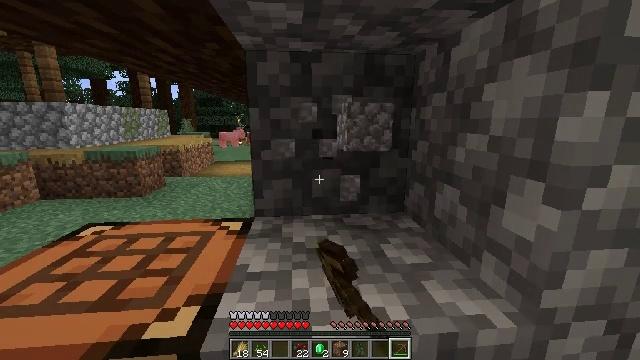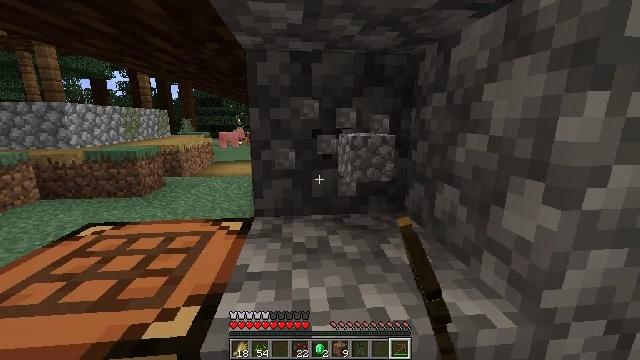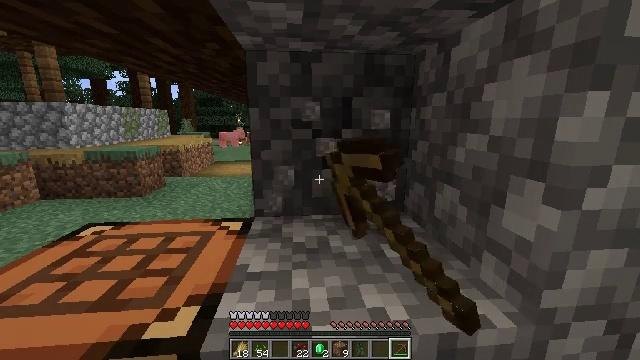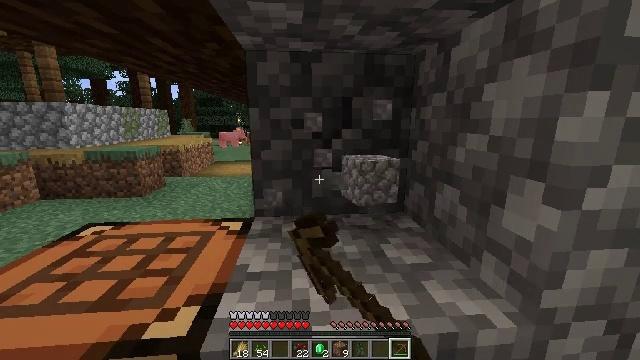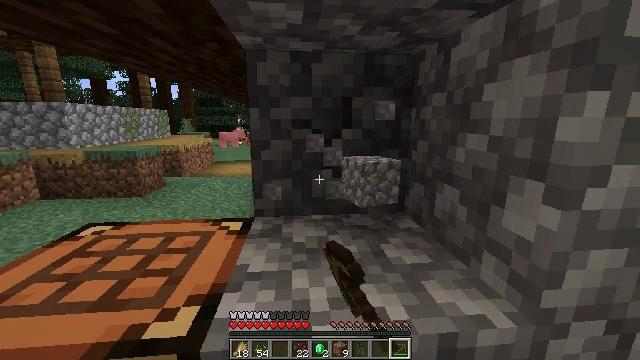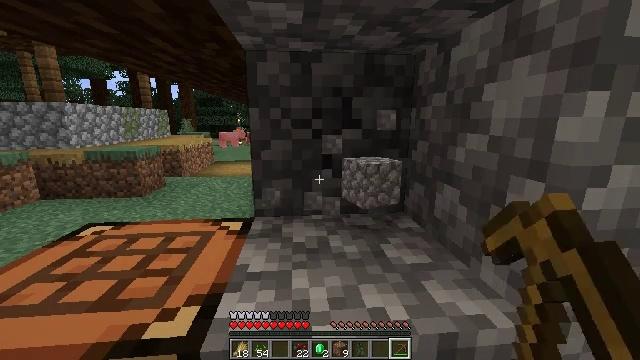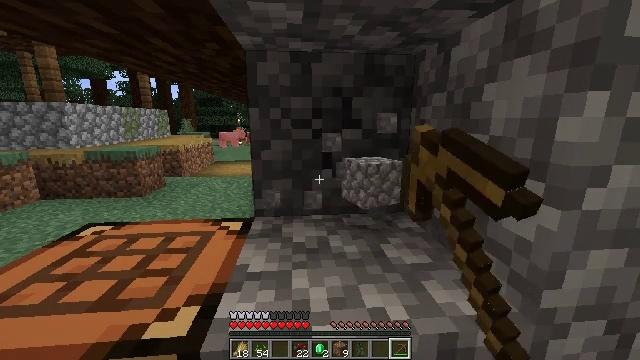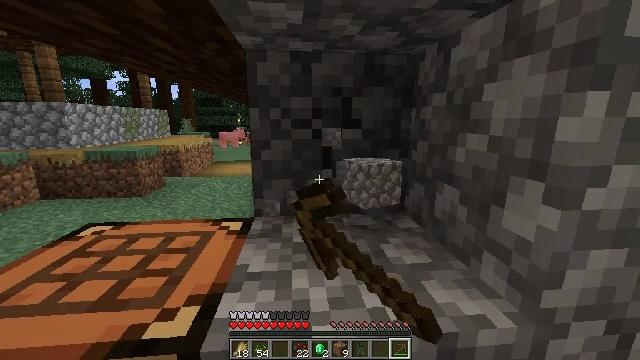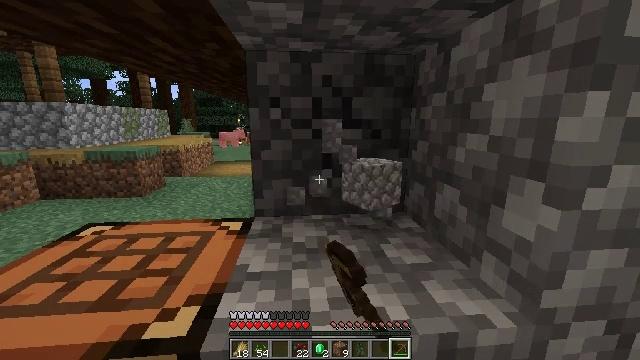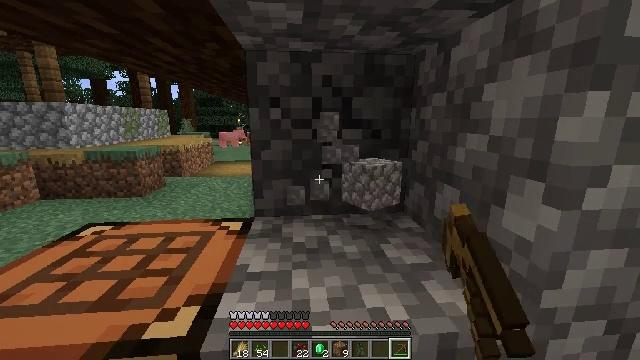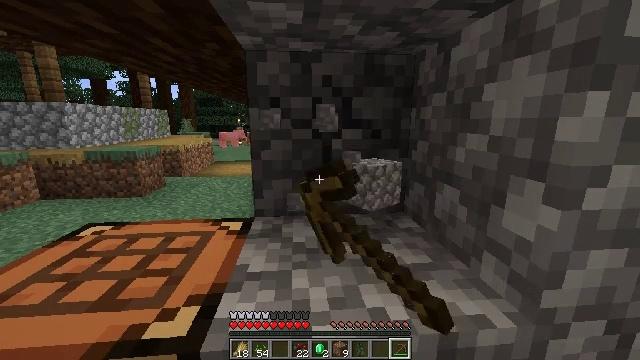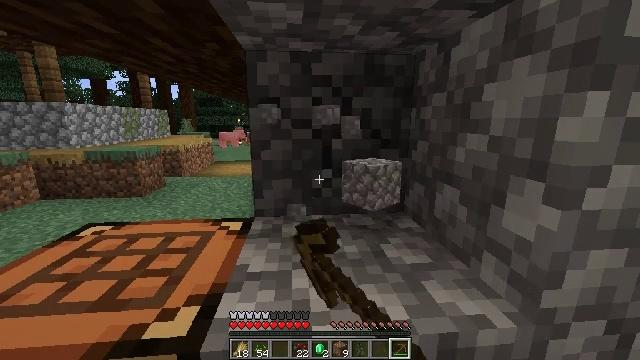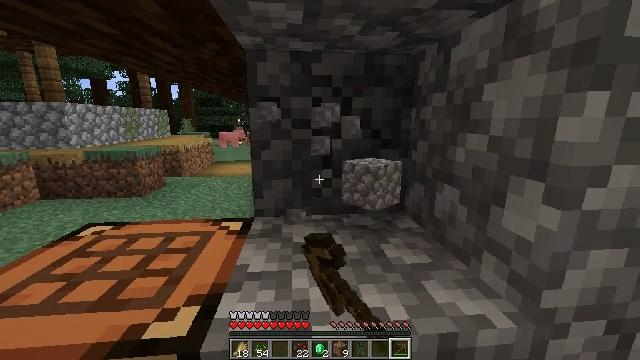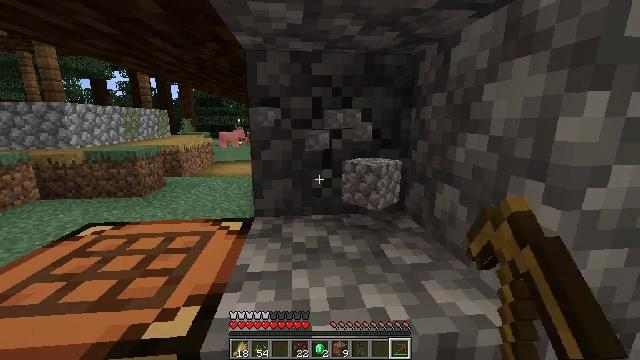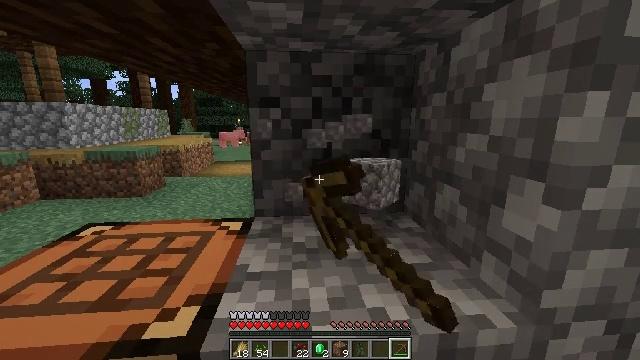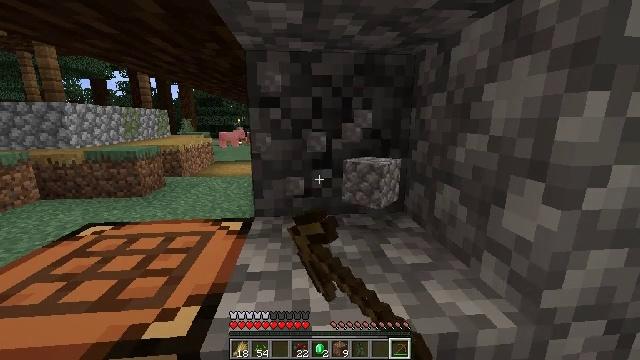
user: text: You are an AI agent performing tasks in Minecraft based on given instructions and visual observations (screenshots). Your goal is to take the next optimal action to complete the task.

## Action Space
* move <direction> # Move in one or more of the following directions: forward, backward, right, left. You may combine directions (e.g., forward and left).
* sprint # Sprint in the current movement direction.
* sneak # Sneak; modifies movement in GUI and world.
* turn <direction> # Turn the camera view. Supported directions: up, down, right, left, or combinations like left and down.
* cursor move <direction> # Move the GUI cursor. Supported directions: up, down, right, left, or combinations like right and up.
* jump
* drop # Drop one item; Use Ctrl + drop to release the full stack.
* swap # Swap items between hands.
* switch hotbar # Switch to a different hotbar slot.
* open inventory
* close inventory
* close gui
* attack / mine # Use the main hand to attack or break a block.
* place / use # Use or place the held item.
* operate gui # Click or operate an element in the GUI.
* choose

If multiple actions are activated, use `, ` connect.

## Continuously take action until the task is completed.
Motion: motion action
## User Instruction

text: Break the cobblestone to create a path.
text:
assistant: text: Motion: attack / mine
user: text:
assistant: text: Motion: attack / mine
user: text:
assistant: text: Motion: attack / mine
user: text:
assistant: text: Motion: attack / mine
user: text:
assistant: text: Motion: attack / mine
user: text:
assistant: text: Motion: attack / mine
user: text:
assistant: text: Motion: attack / mine
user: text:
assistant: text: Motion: attack / mine
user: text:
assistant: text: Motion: attack / mine
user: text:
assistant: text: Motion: attack / mine
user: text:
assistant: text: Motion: attack / mine
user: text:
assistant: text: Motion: attack / mine
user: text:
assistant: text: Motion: attack / mine
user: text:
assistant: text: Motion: attack / mine
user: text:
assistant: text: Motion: attack / mine
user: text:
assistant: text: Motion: attack / mine
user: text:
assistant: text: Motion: attack / mine
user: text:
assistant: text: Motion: attack / mine
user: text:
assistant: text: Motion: attack / mine
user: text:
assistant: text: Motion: attack / mine
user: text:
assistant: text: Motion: attack / mine
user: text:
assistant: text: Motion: attack / mine
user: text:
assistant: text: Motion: attack / mine
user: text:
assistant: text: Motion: attack / mine
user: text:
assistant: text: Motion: attack / mine
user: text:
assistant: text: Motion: attack / mine
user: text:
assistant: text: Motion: attack / mine
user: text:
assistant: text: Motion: attack / mine
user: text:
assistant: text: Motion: attack / mine
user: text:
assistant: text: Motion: attack / mine